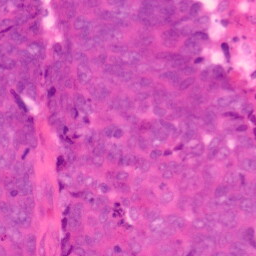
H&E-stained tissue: Colon